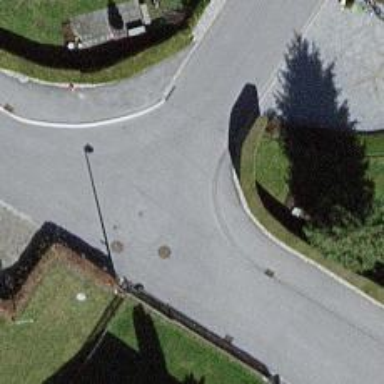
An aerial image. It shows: Paved residential road.